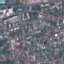
Label: Residential